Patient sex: M
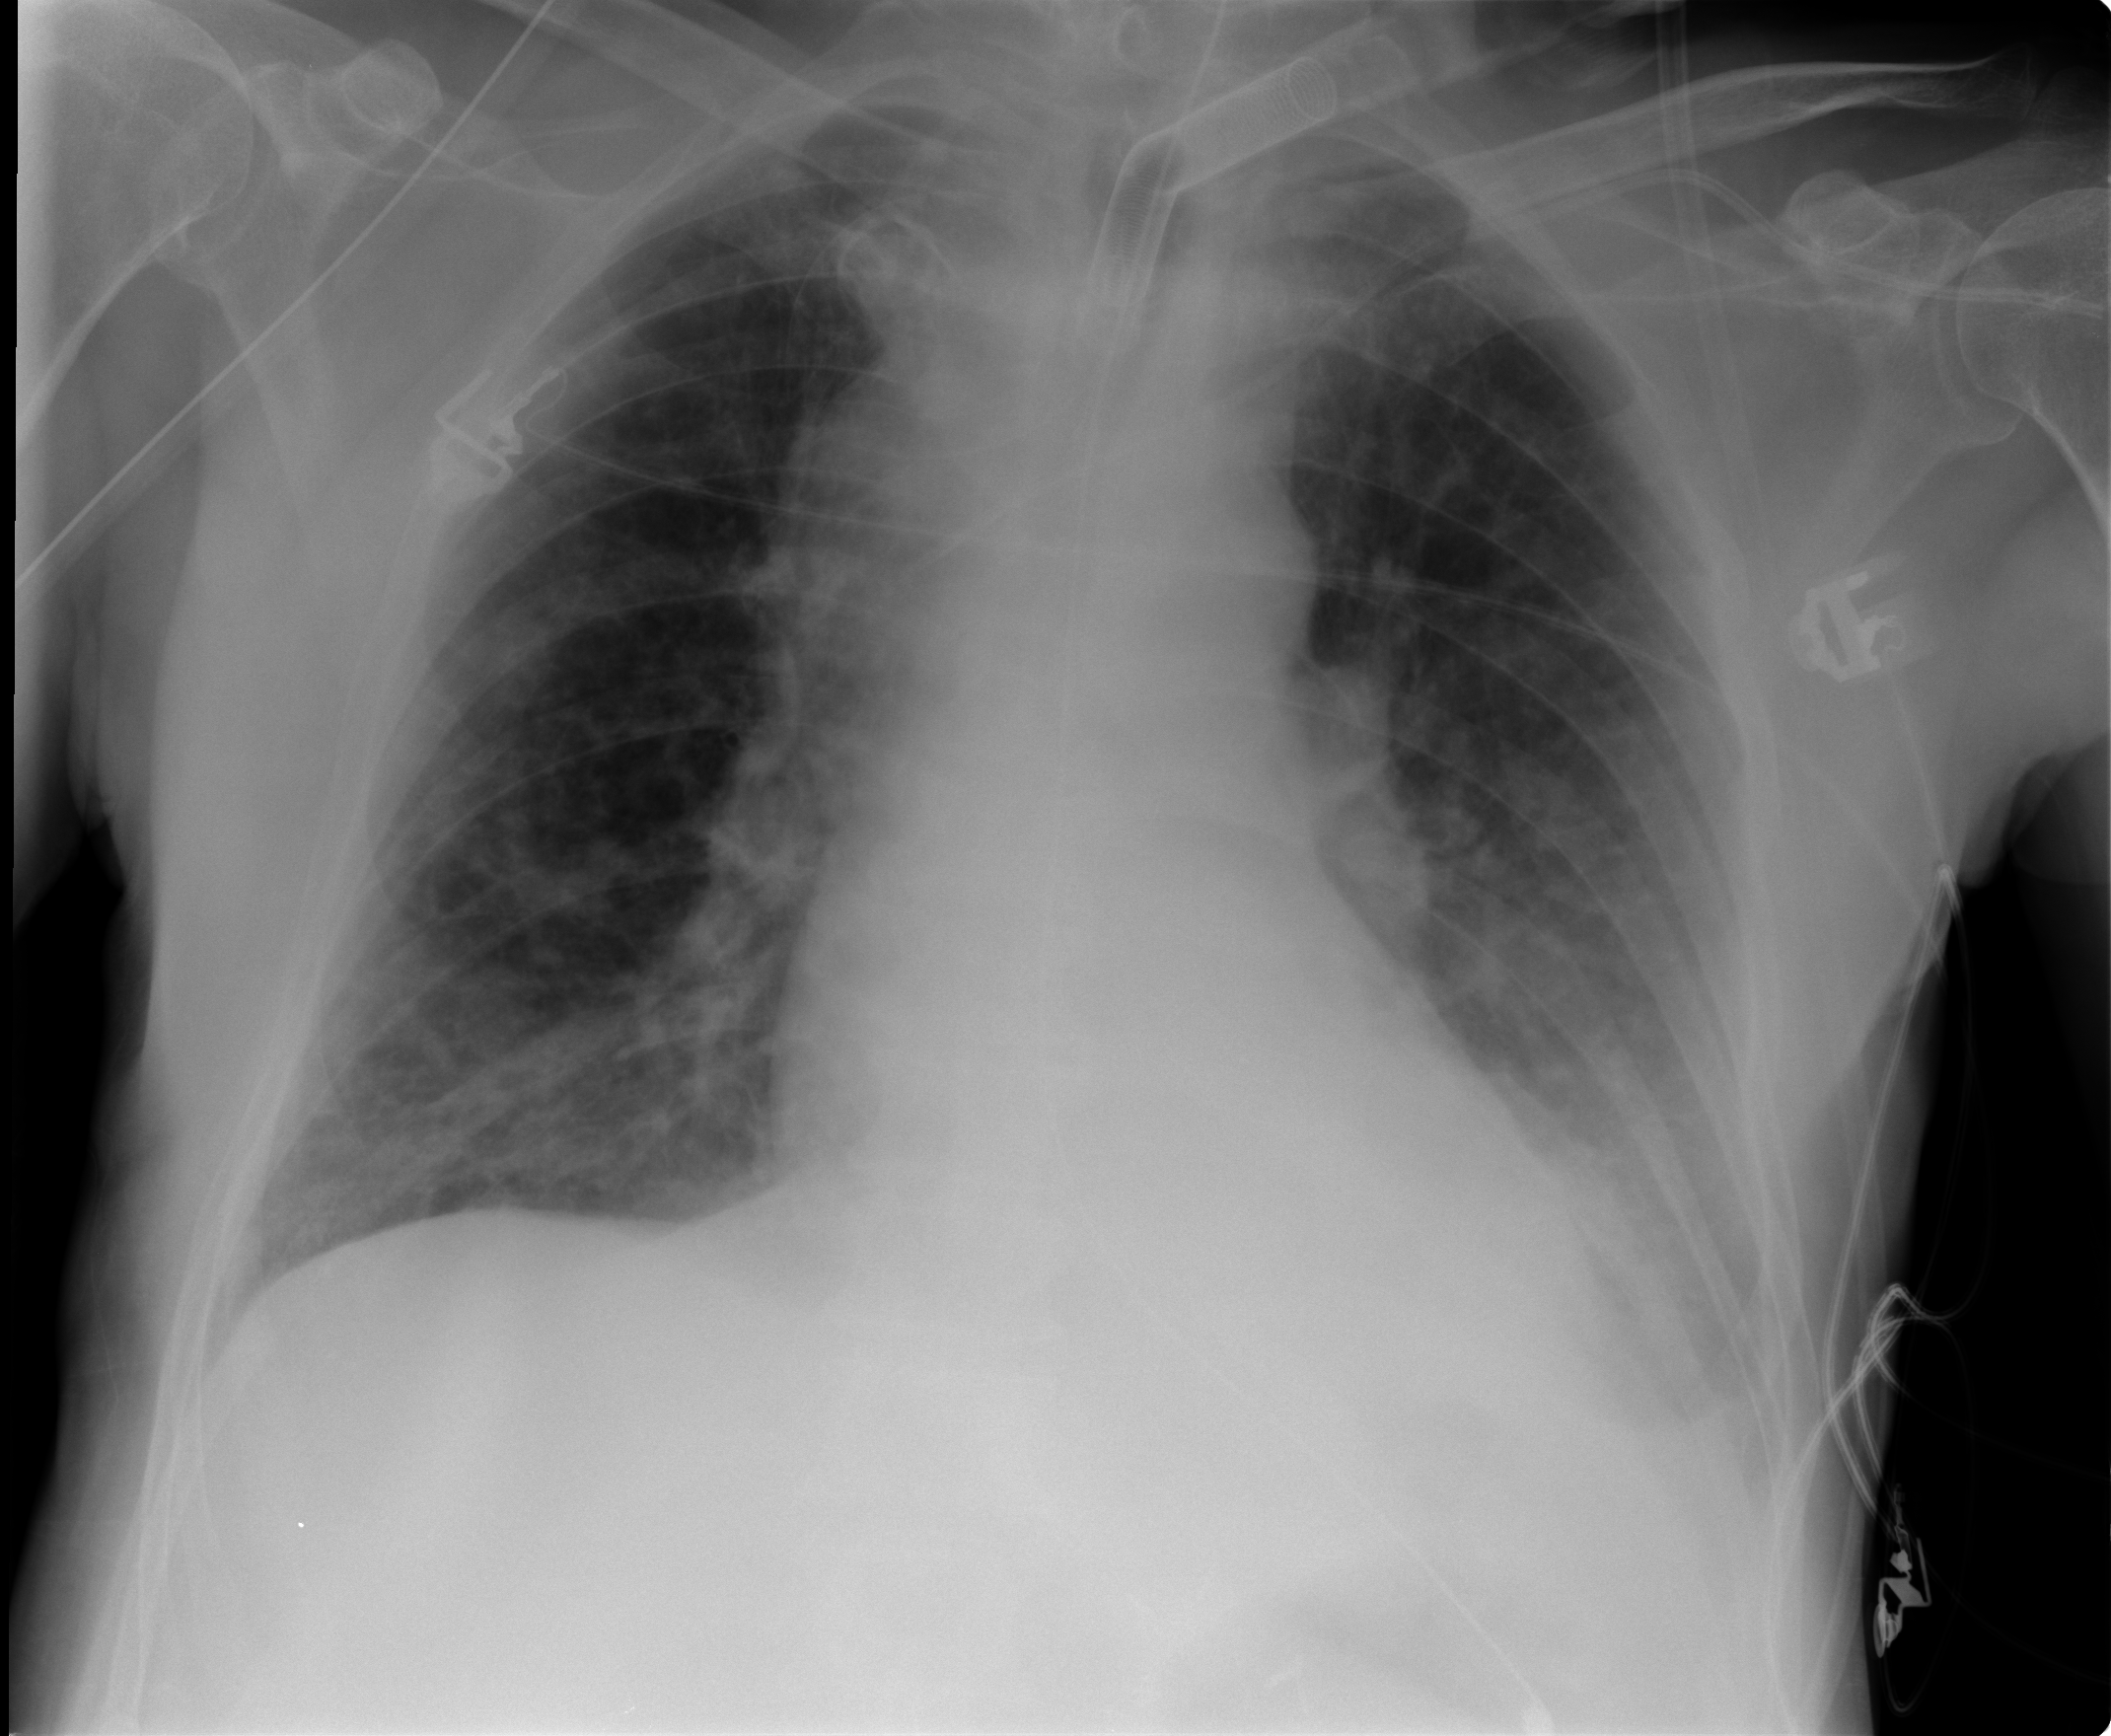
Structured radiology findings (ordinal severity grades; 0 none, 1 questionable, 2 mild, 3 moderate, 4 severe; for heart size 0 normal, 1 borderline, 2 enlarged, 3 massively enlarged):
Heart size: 0
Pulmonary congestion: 1
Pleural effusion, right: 0
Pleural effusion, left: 2
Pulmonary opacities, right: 1
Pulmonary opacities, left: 1
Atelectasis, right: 2
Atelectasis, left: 2